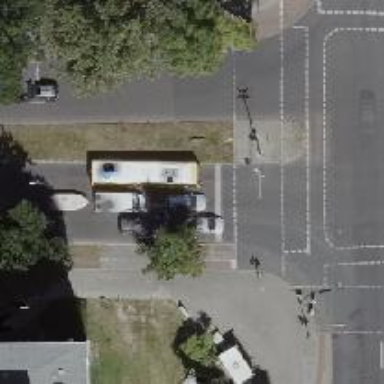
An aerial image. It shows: Road with traffic signals.